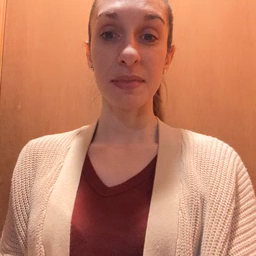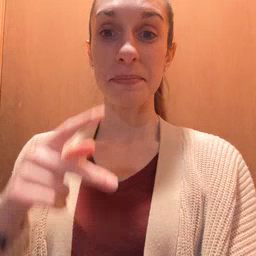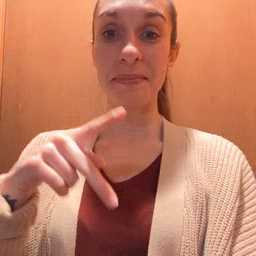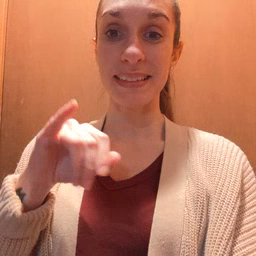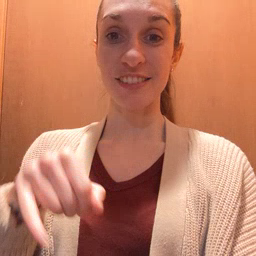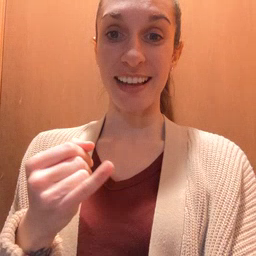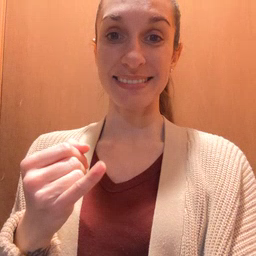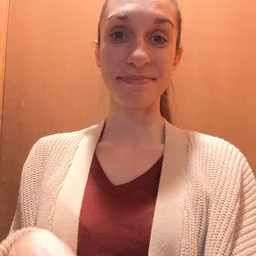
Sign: pajamas